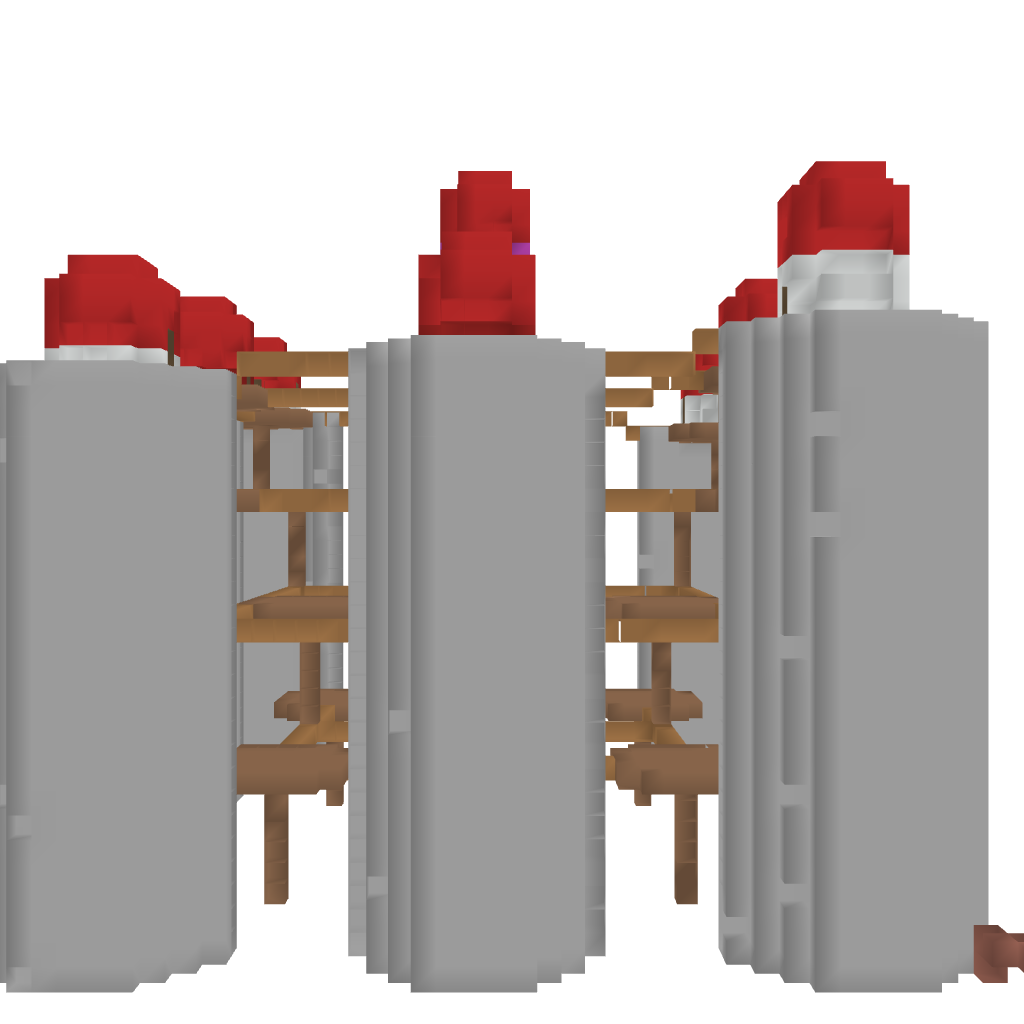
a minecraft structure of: Shroom City